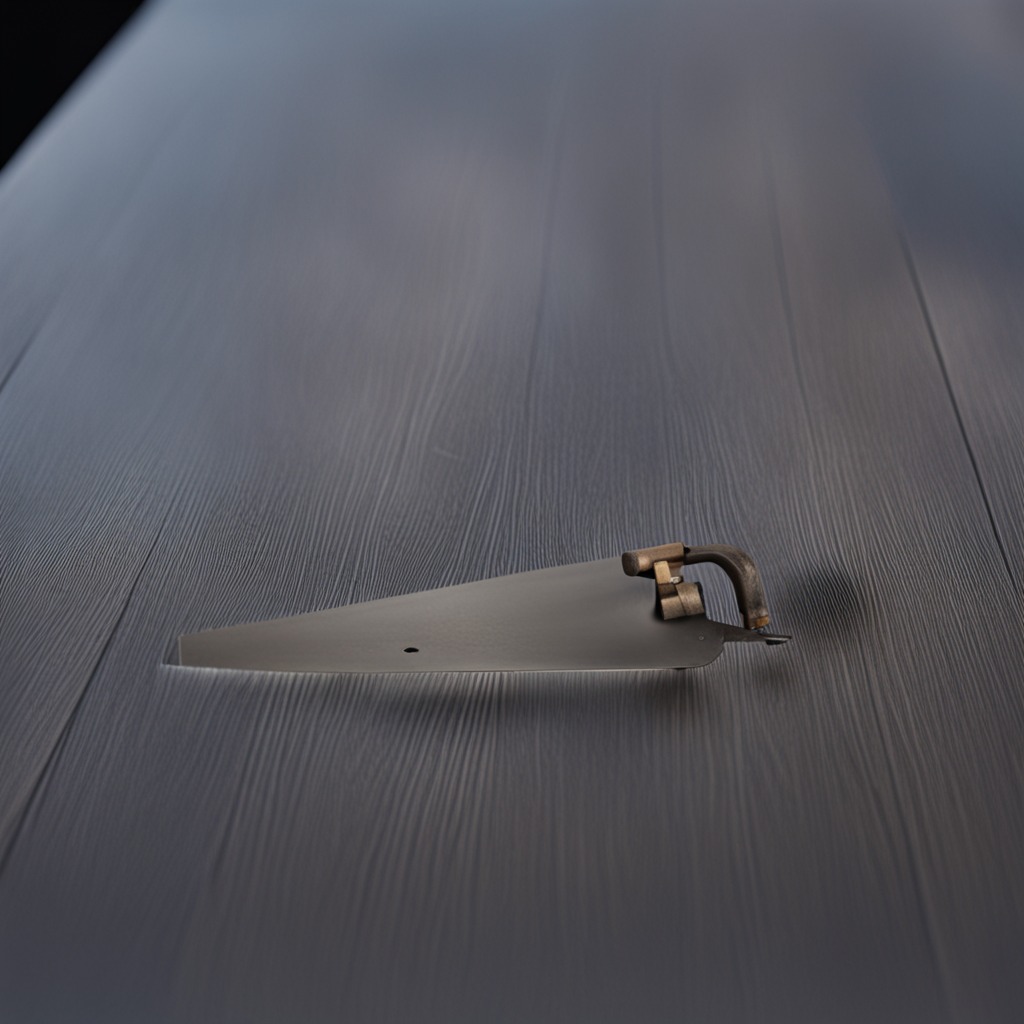
A metal saw is lying on the old table.